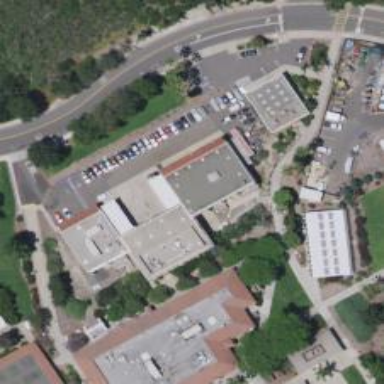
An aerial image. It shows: College building.